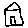
Label: house